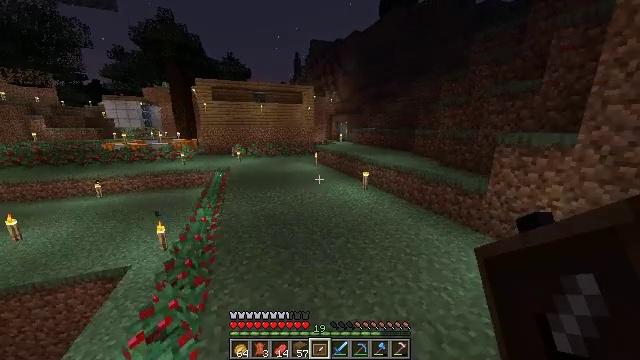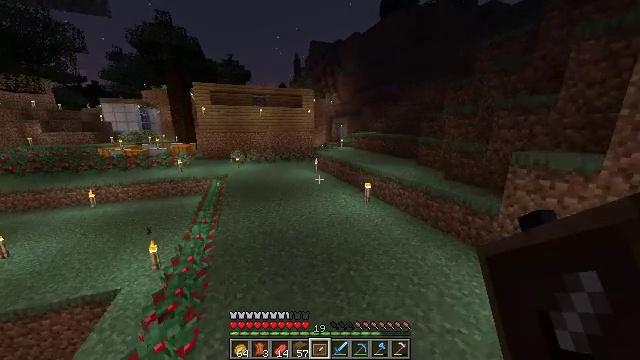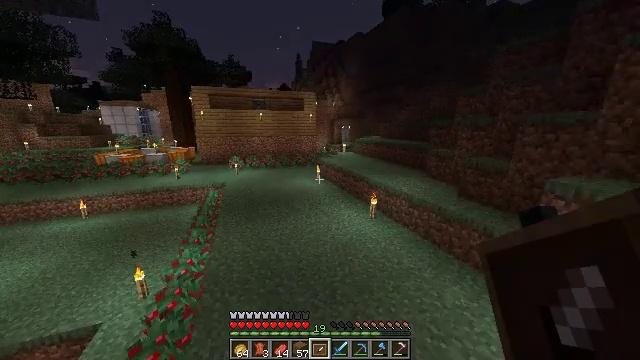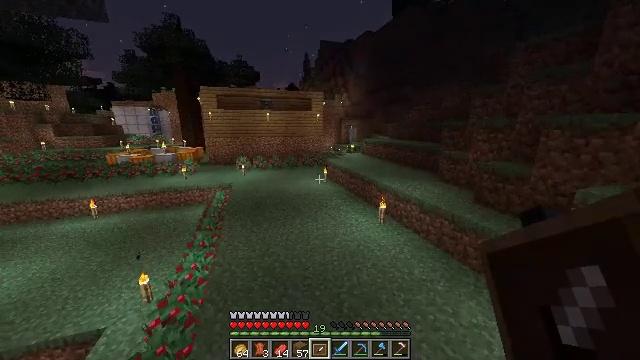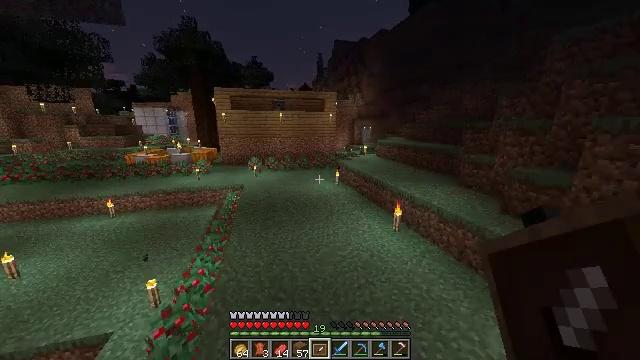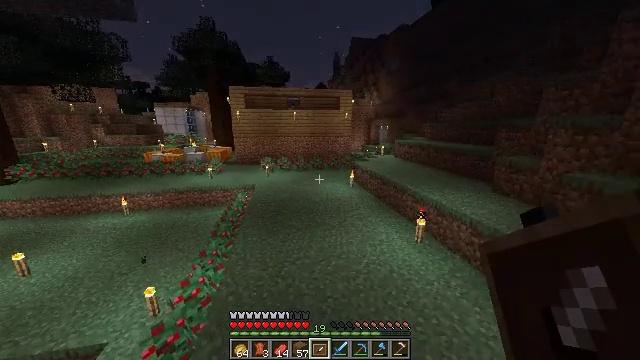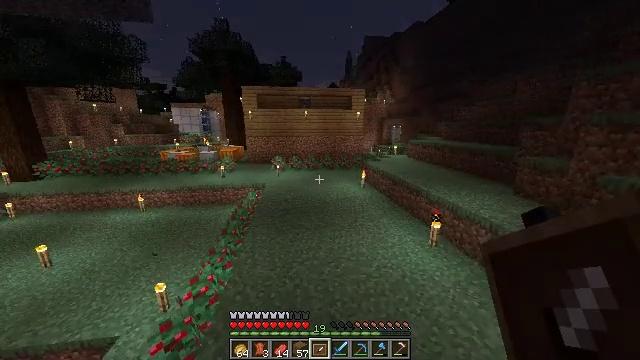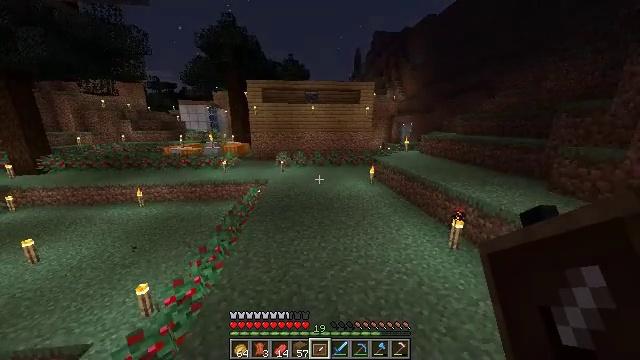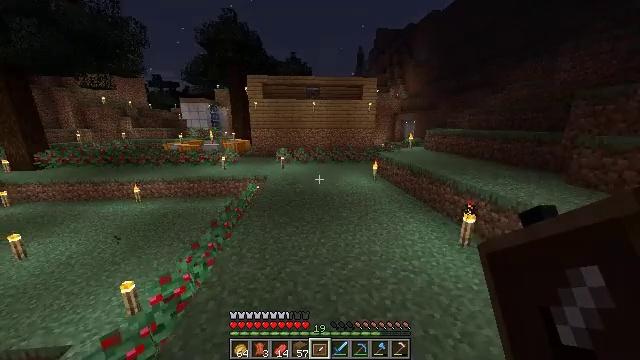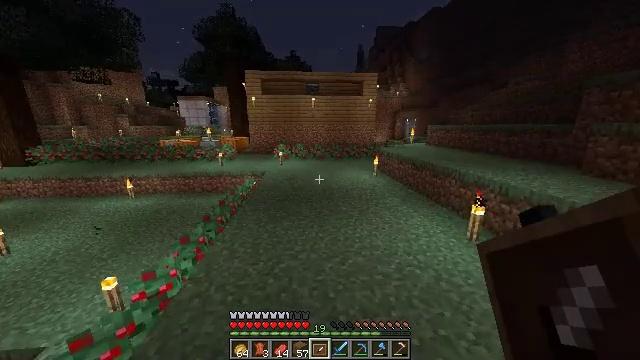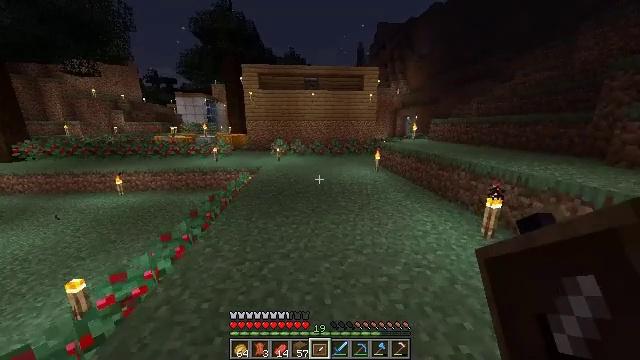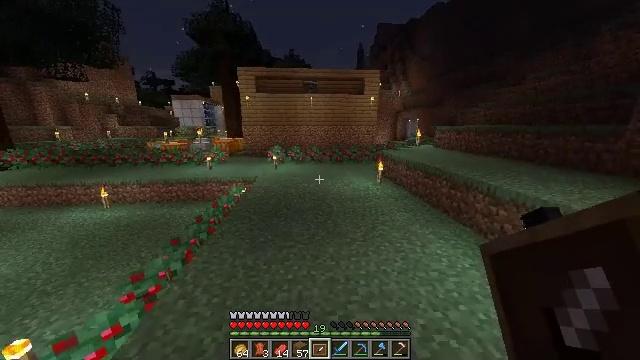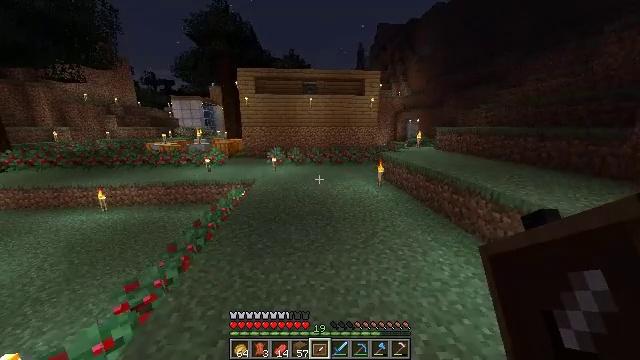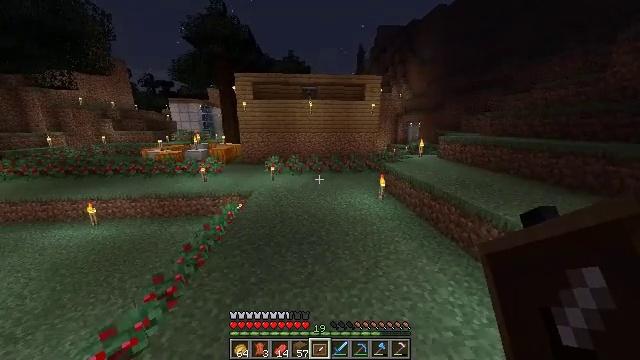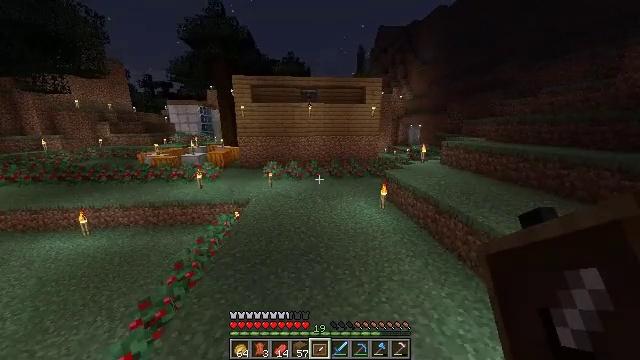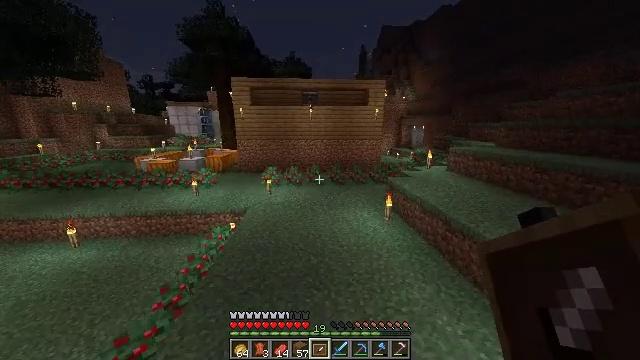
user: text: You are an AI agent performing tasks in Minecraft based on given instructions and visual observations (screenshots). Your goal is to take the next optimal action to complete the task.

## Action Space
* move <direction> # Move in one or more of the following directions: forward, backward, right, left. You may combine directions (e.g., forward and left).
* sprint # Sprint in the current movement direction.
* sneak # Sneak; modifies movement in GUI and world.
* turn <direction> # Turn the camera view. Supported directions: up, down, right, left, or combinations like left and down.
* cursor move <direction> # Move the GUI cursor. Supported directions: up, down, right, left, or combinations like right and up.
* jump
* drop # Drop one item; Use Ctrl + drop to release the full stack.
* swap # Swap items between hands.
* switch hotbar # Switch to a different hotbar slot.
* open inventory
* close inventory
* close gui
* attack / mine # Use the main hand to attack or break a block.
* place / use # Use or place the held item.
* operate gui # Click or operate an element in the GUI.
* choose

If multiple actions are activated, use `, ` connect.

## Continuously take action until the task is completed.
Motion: motion action
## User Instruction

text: Gather carrots from the field.
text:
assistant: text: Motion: move forward, sprint, jump
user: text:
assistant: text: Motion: move forward, jump
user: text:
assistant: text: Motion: move forward, turn left, jump
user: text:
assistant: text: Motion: move forward, turn left, jump
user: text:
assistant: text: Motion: move forward, turn left, jump
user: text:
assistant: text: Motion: move forward, turn left, jump
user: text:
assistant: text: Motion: move forward, turn left, jump
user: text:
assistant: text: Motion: move forward, jump
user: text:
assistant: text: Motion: move forward, jump
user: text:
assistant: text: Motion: move forward, jump
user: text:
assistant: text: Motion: move forward, sprint, jump
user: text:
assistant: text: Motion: move forward, sprint, jump
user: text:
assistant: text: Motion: move forward, sprint, jump
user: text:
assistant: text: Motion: move forward, sprint, jump
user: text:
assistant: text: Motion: move forward, jump
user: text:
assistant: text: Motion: move forward, turn left, jump
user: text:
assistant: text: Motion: move forward, turn left and down, jump
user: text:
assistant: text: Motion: move forward, turn left, jump
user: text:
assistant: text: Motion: move forward, turn left, jump
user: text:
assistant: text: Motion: move forward, turn left, jump
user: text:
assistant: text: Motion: move forward, turn left, jump
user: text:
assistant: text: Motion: move forward, turn left, jump
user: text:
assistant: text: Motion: move forward, sprint, turn left, jump
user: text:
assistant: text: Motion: move forward, sprint, turn left, jump
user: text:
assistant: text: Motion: move forward, sprint, turn left, jump
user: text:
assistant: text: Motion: move forward, sprint, jump
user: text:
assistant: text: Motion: move forward, jump
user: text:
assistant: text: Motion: move forward, jump
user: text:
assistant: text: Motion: move forward, jump
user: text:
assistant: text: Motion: move forward, jump